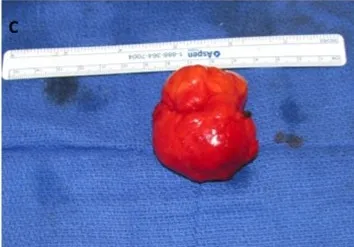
Excised parotid gland lipoblastoma (5.2 cm x 4.3 cm x 3.5 cm).
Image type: medical_photograph (other_medical_photograph)